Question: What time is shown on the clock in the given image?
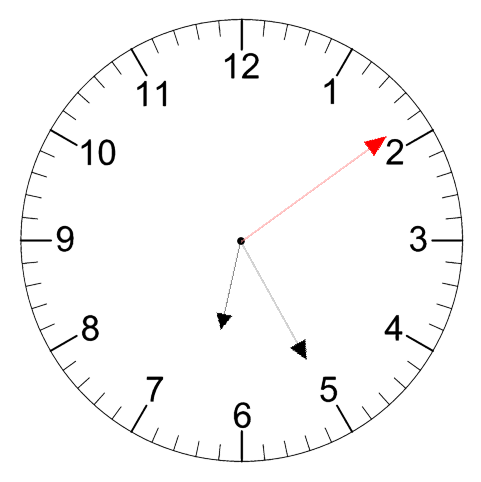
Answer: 06:25:09